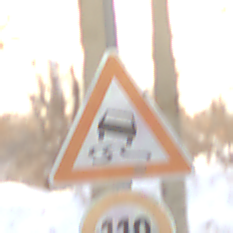
Verkehrszeichen: SchleuderOderRutschgefahr
Zusatzzeichen unten: Geschwindigkeit110
Umgebung: Roofed, Suburban
Tageszeit: MorningAfternoon
Wetter: PartlyCloudy
Licht: Natural
Jahreszeit: Winter
Kontrast: LowContrast